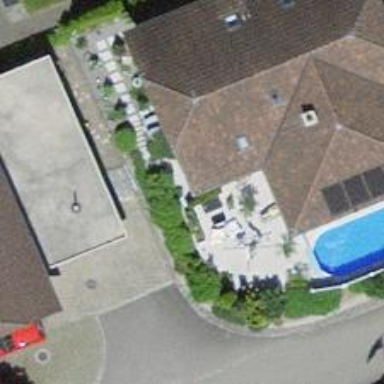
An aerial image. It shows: Residential building.